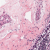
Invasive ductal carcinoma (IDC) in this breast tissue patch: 0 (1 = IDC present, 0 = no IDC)